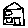
Label: house